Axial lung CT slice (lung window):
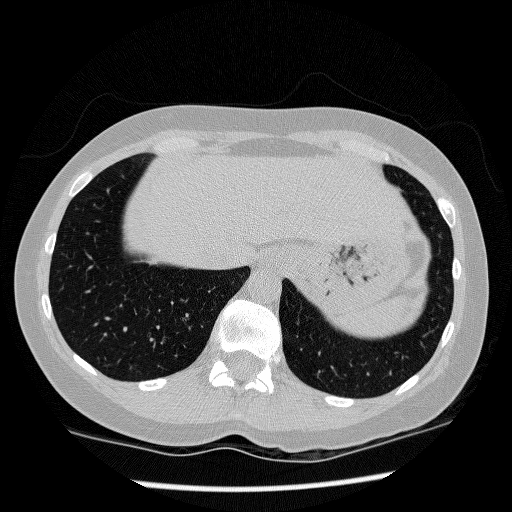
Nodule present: no